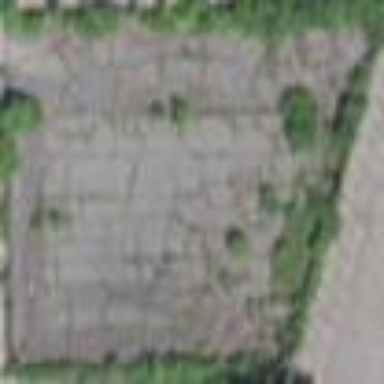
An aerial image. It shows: Brownfield site.